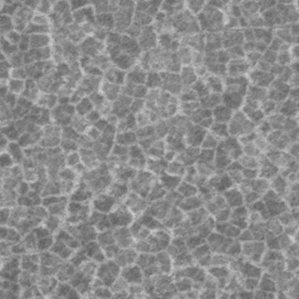
Label: frost